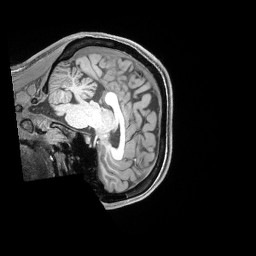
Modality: T1w
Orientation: sagittal
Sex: female
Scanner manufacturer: siemens
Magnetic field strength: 3 T
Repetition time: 2.4 s
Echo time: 0.00222 s